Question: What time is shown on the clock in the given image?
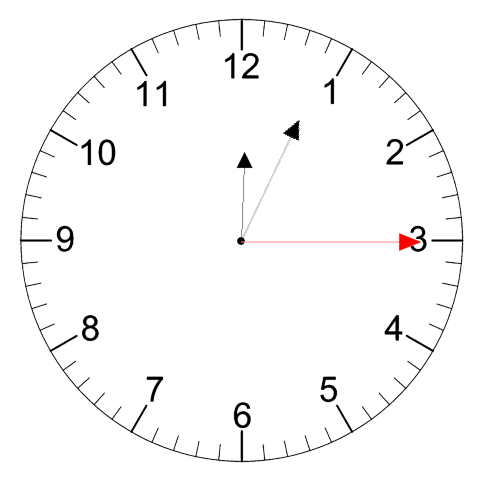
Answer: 12:04:15